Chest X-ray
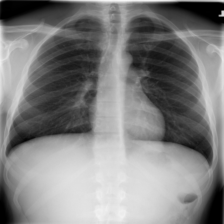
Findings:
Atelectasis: negative
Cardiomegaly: negative
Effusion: negative
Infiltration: negative
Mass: negative
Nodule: negative
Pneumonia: negative
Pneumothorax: negative
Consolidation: negative
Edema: negative
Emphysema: negative
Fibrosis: negative
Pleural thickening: negative
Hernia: negative